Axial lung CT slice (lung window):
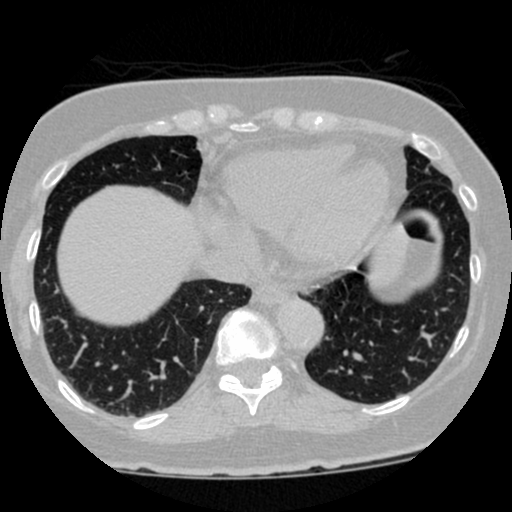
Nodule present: no